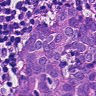
Metastatic tissue present: yes